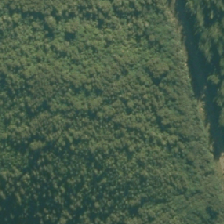
Land cover: broadleaved_indigenous_hardwood